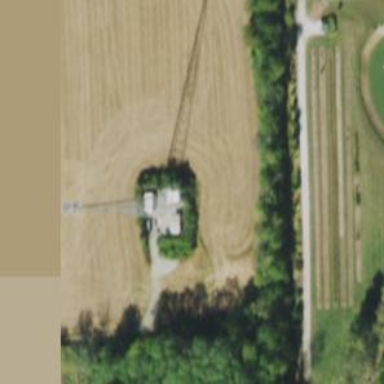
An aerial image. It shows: Mast structure.